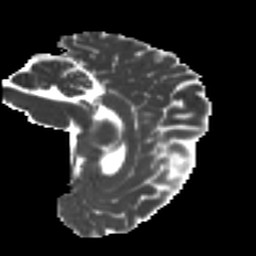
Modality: MD
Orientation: sagittal
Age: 32
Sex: male
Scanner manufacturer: ge
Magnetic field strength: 3 T
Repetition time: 7.8 s
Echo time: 0.0606 s